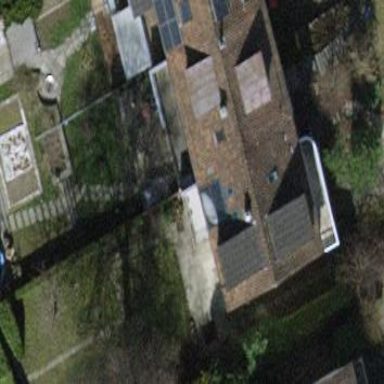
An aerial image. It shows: Building with tile roof.